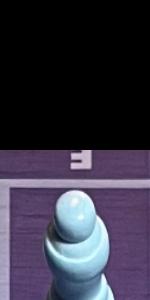
Label: Empty